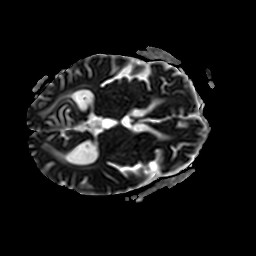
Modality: ADC
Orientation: axial
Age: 54
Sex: female
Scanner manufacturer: philips
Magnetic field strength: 3 T
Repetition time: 3.799 s
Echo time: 0.06134 s